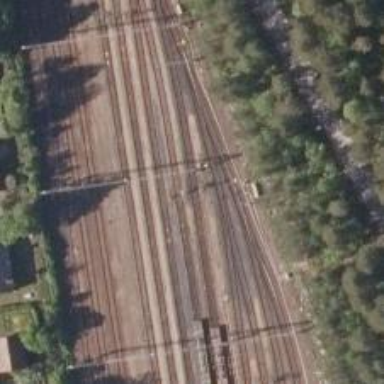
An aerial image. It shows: Railway signal.